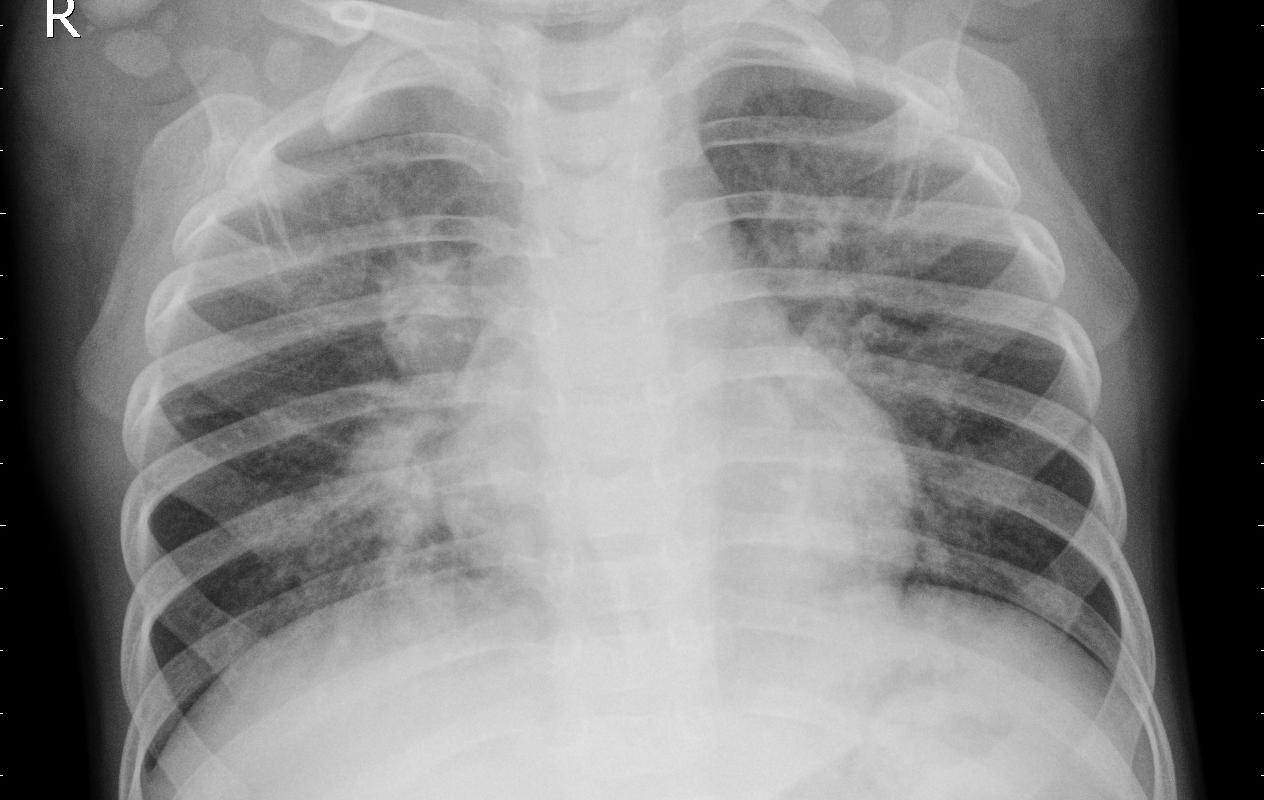
Diagnosis: PNEUMONIA